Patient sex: M
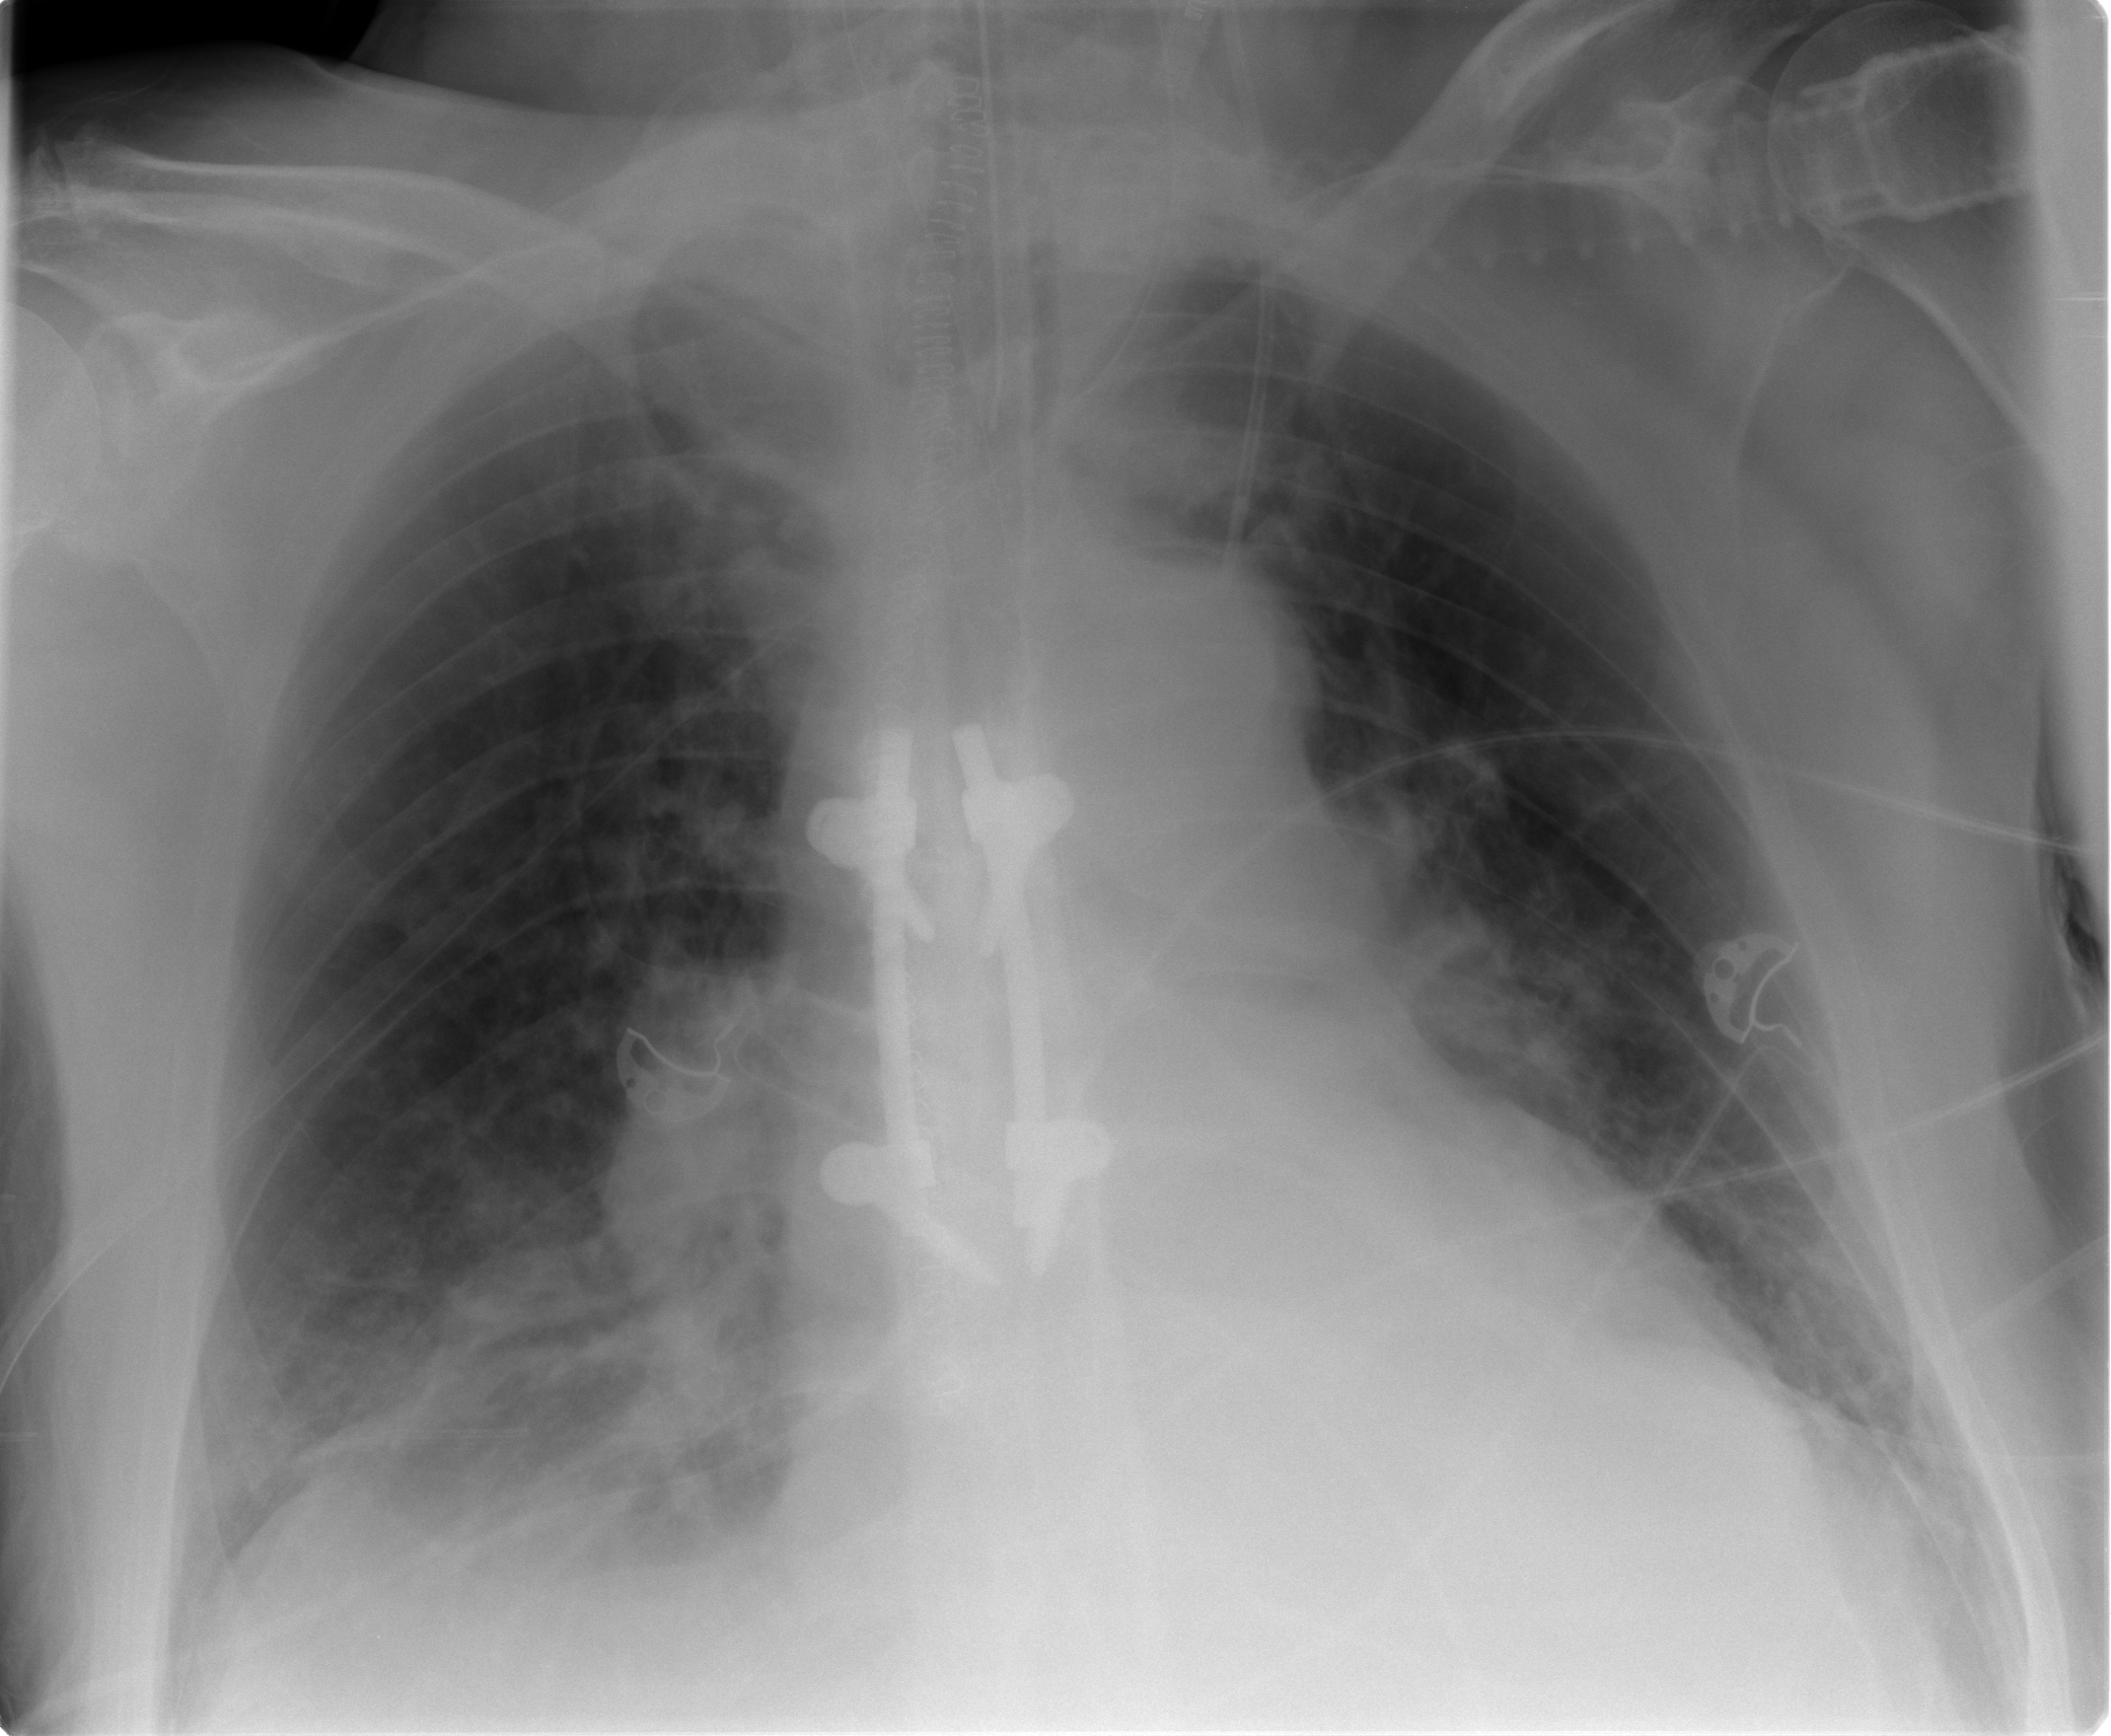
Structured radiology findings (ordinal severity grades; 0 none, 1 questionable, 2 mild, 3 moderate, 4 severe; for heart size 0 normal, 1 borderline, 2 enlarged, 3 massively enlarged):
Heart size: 1
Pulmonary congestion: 2
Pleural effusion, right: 2
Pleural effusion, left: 0
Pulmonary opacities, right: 2
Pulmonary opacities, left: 2
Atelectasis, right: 3
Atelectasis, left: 2